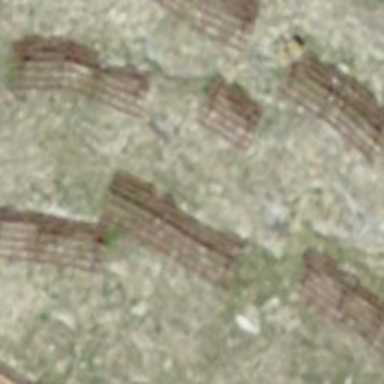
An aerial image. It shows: Snow fence.